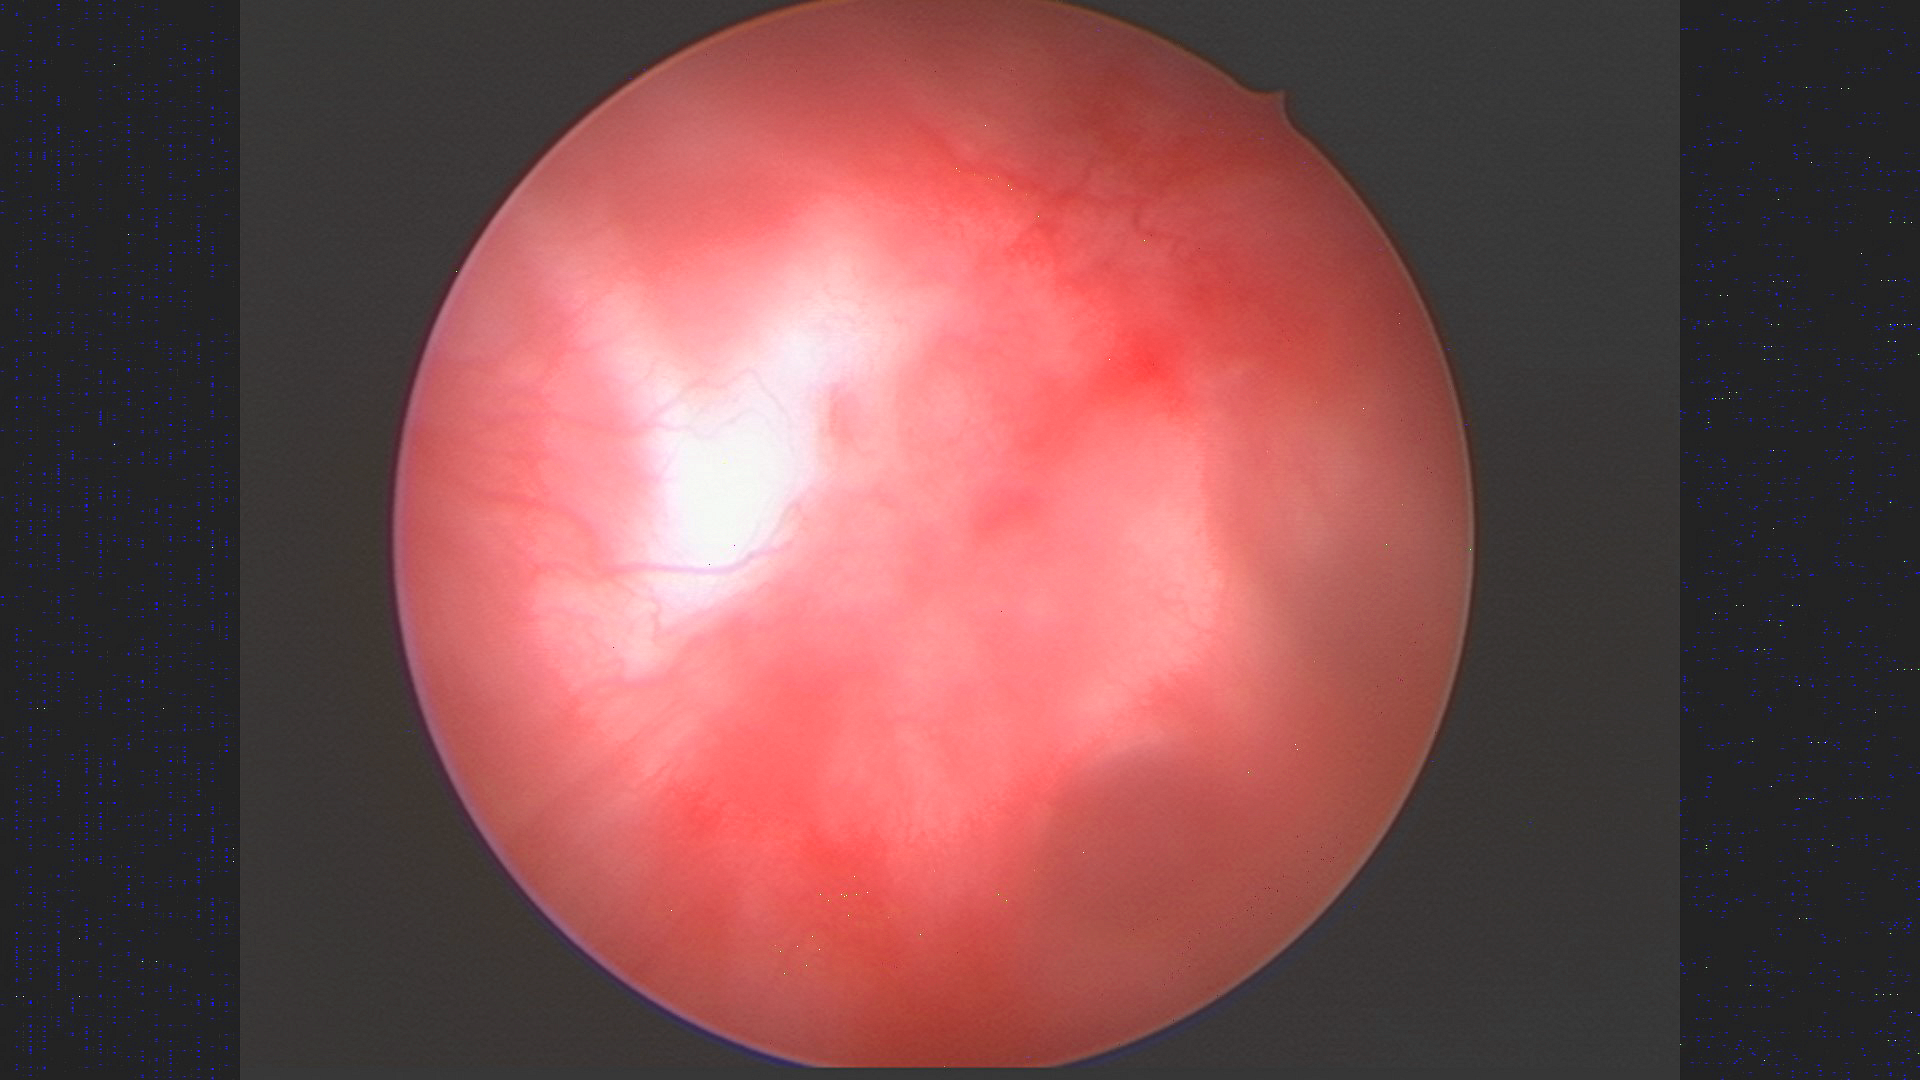
Modality: WLC
Class: Non-malignant
Subclass: InflammationNOS
Lesion: L3
Morphology: Non-papillary
Bladder cancer association: No